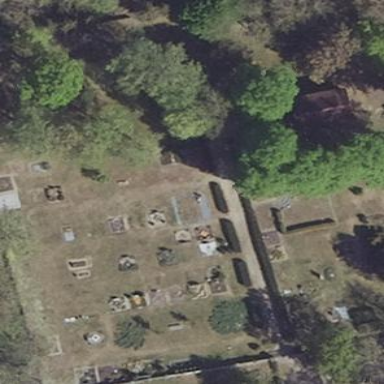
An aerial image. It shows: Cemetery.